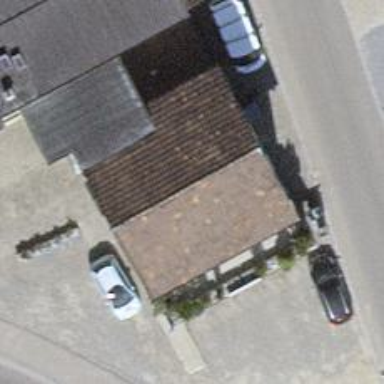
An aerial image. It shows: Restaurant.